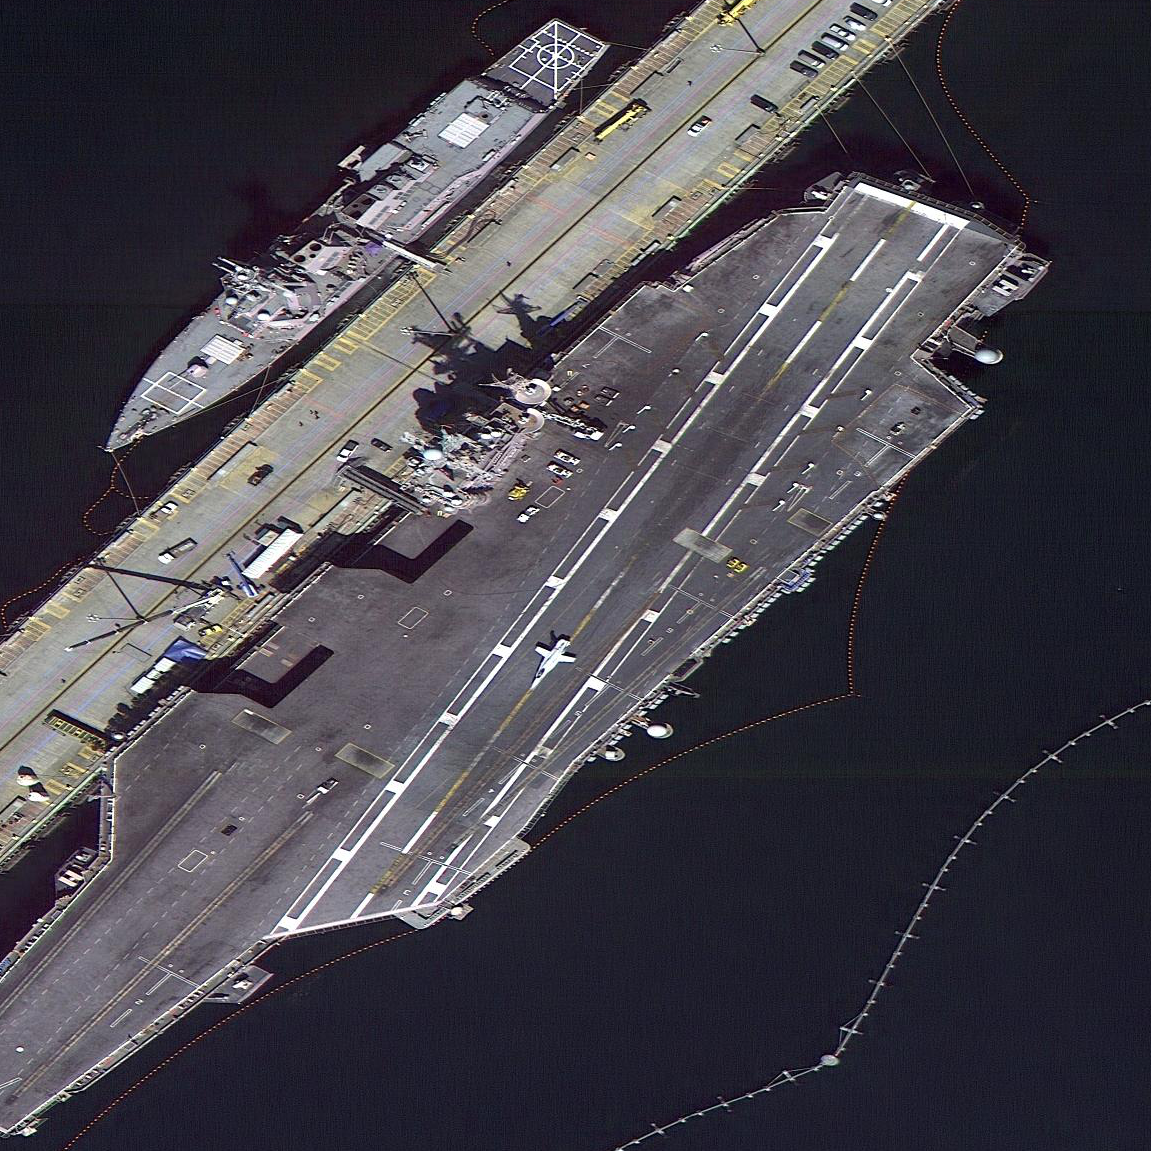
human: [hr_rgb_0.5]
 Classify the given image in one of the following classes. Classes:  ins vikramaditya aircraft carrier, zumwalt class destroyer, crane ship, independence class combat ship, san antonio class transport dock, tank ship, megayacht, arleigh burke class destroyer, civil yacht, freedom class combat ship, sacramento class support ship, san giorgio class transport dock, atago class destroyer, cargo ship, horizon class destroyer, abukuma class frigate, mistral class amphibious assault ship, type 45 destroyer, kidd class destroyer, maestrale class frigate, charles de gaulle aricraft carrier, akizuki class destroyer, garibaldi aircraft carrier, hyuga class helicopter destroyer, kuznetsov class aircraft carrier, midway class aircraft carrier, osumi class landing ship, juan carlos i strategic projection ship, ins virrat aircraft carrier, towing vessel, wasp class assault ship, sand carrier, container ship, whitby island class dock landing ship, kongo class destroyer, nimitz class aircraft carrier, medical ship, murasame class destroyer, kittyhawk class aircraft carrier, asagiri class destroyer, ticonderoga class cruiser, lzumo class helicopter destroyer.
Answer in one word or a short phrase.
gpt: Nimitz class aircraft carrier